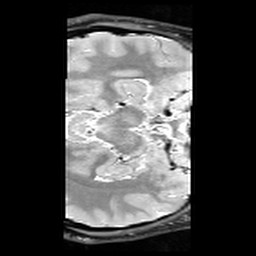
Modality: PDw
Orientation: axial
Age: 22
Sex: female
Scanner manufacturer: siemens
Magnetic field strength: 3 T
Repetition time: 6.49 s
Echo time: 0.016 s